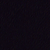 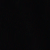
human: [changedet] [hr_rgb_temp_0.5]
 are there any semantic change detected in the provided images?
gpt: There is no difference.